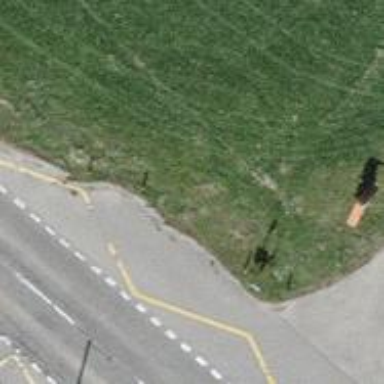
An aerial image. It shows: Bus stop with platform for public transport.